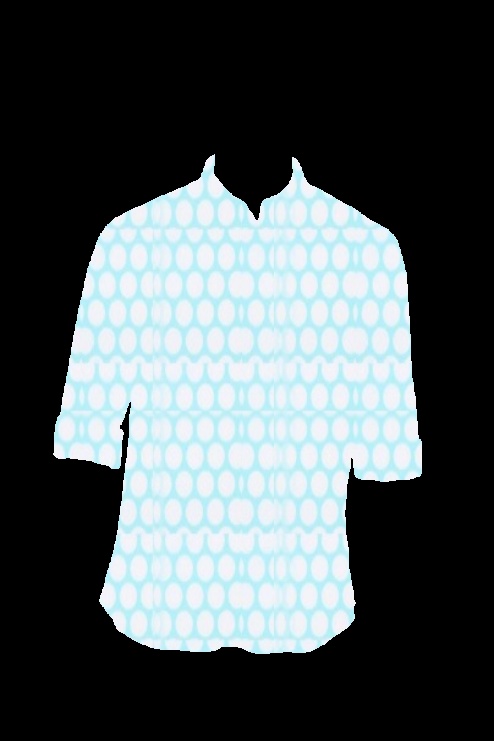
blue polka dot tee